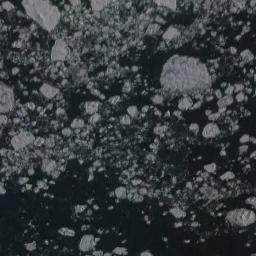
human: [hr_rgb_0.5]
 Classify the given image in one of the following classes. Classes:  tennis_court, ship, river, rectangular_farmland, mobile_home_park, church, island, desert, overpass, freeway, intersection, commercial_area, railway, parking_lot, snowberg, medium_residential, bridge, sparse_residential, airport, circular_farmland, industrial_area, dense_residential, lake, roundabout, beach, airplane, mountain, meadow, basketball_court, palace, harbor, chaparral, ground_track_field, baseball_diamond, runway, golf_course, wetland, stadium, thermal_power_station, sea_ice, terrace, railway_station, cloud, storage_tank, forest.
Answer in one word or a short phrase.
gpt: sea_ice